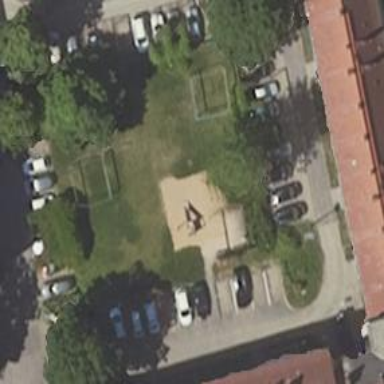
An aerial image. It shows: Playground area for leisure activities on the land.